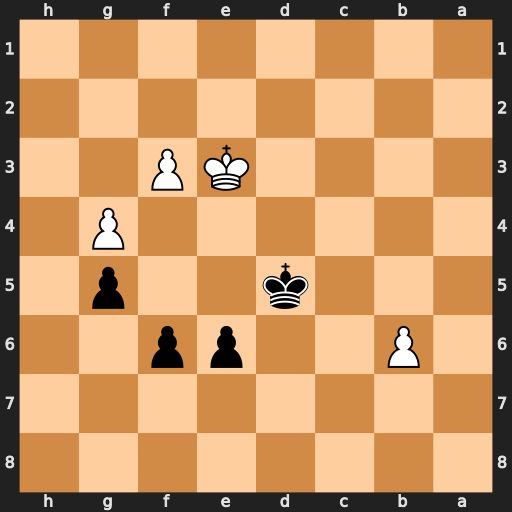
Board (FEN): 8/8/1P2pp2/3k2p1/6P1/4KP2/8/8
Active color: b
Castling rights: -
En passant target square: -
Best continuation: Kc6 f4 gxf4+ Kxf4 Kxb6 g5 fxg5+